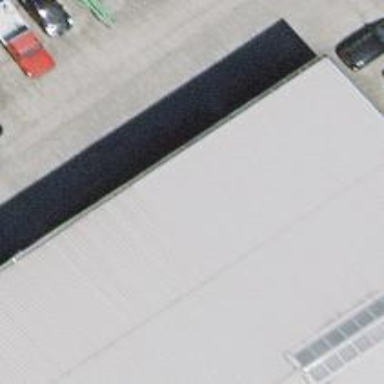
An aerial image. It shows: Car repair shop.